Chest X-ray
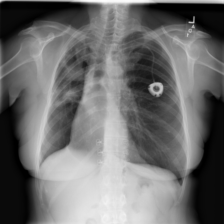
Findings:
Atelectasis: negative
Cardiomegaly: negative
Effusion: negative
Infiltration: negative
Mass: positive
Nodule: negative
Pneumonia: negative
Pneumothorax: negative
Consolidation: negative
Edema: negative
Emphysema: negative
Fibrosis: negative
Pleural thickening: negative
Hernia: negative